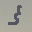
Label: 3